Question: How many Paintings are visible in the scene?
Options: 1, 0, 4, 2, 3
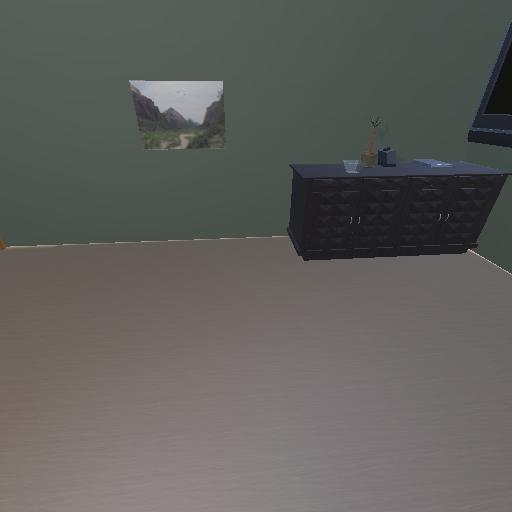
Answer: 1